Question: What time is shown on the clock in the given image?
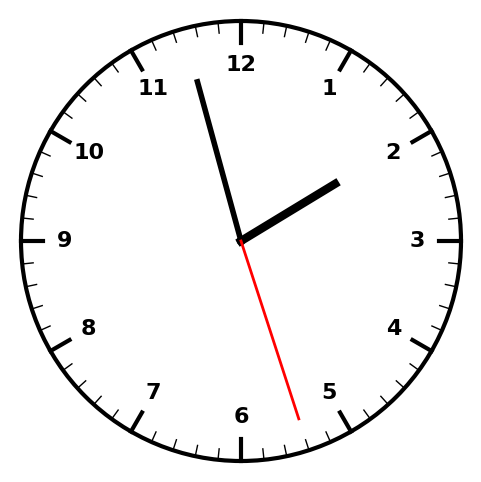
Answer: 01:57:27